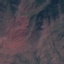
Land use / land cover class: HerbaceousVegetation